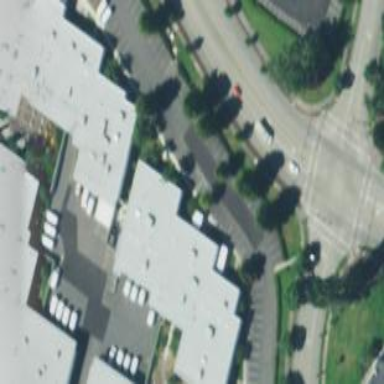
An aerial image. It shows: Office building.